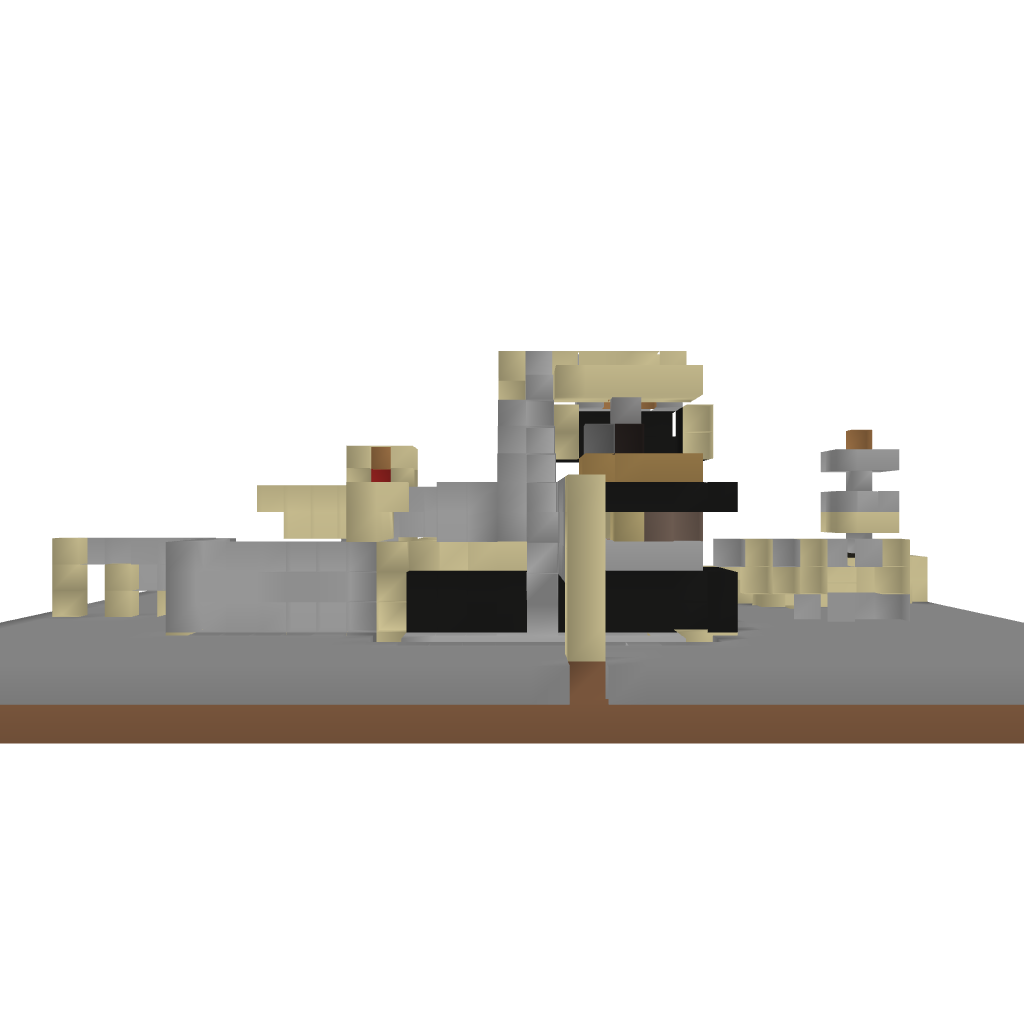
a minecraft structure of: Sabulo Tectum